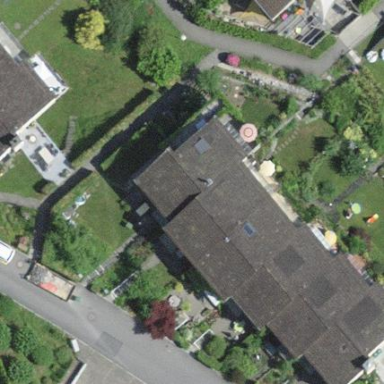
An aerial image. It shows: Detached building.